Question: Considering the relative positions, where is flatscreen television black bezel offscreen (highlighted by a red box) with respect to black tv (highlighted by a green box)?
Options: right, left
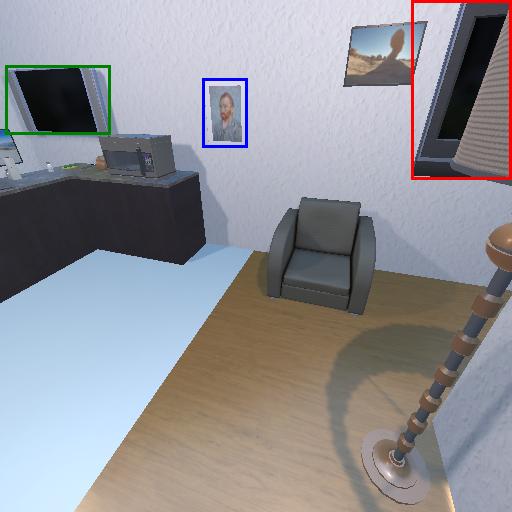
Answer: right